Как показано на рисунке, жёсткий однородный стержень длиной $l$ и массой $m$ свободно вращается вокруг горизонтальной оси $O$, к которой он прикреплен одним концом. Положение стержня в плоскости, перпендикулярной оси вращения, описывается углом $\theta\in(-\pi,\pi)$ между стержнем и направлением вертикально вниз. Угол $\theta$ отсчитывается против часовой стрелки. Ускорение свободного падения равно $g$. Сопротивлением воздуха при решении задачи пренебрегите.Ось вращения $O$ колеблется по вертикали с малой амплитудой $A\ll l$ и большой частотой $\omega\gg\sqrt{\cfrac {g}{l}}$ по закону:\[z(t)=A\cos\omega t.\]Рассмотрим движение стержня в неинерциальной системе отсчёта, связанной с осью $O$.
Запишите уравнение динамики для зависимости угла $\theta(t)$ от времени. Зависимость угла $\theta(t)$ от времени может быть приближённо записана как сумма $\varphi(t)$ и $\delta(t)$, где $\varphi(t)$ представляет собой медленно меняющуюся усреднённую компоненту этой зависимости, а $\delta(t)$ представляет собой гармонические колебания с частотой $\omega$. $\varphi(t)$ меняется достаточно медленно, чтобы его можно было считать примерно постоянным на масштабах времени порядка периода $\delta(t)$. Влияние высокочастотной компоненты на движение стержня можно исследовать, усредняя уравнение динамики по периоду.
Выведите уравнение, которому удовлетворяет $\varphi(t)$. Уравнение, полученное в предыдущем пункте, можно интерпретировать как уравнение движения стержня в эффективном внешнем потенциале $V_{\mathrm{eff}}(\varphi)$.
Считая, что $V_{\mathrm{eff}}(\varphi=0)=0$, получите выражение для $V_{\mathrm{eff}}(\varphi)$.
Определите положения равновесия $\varphi_0$ стержня в поле $V_{\mathrm{eff}}(\varphi)$. Исследуйте эти положения равновесия на устойчивость. Найдите частоту малых колебаний относительно устойчивых положений равновесия. Рассмотрите все возможные случаи. Пусть в начальный момент времени стержень направлен вертикальной вниз ($\theta(t=0)=0$) и движется с угловой скоростью $\dot{\varphi}(t=0)=\omega_0 > 0$. Чтобы стержень мог сделать полный оборот, его угловая скорость должна быть больше некоторого критического значения $\omega_c$.
Найдите $\omega_c$ и максимальный угол $\varphi_{\max}$, на который может подняться стержень в случае $\omega_0 < \omega_c$. Рассмотрите все возможные случаи.
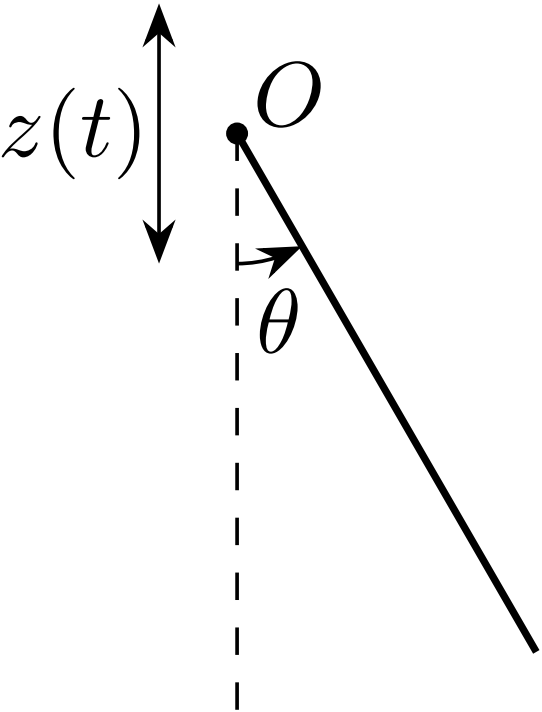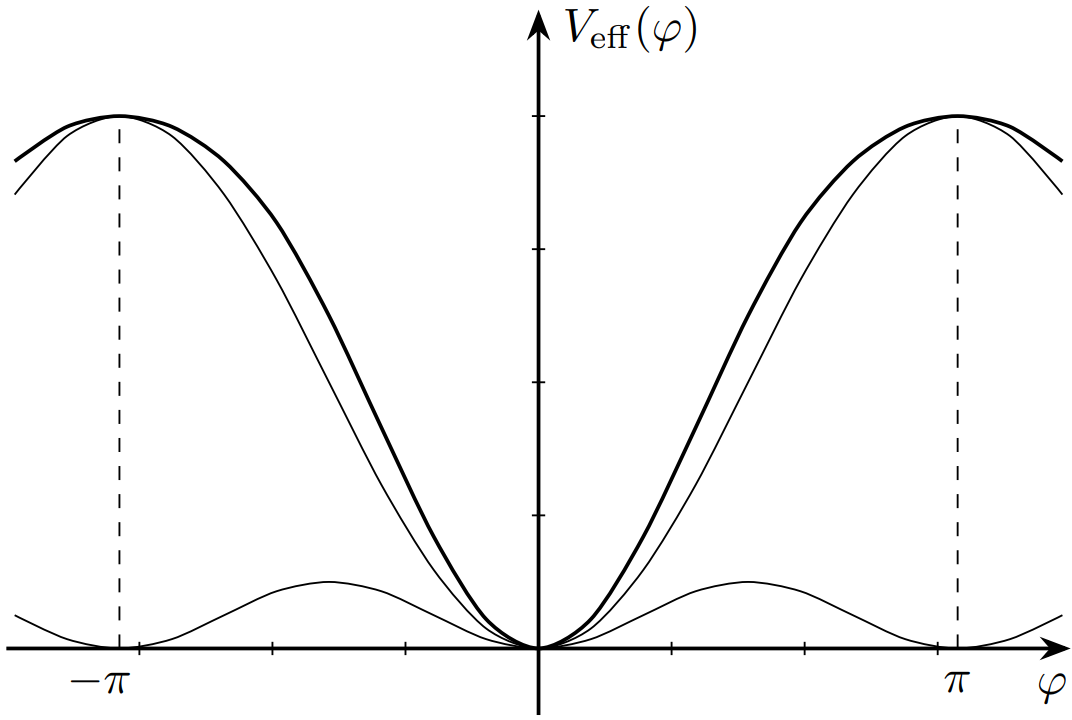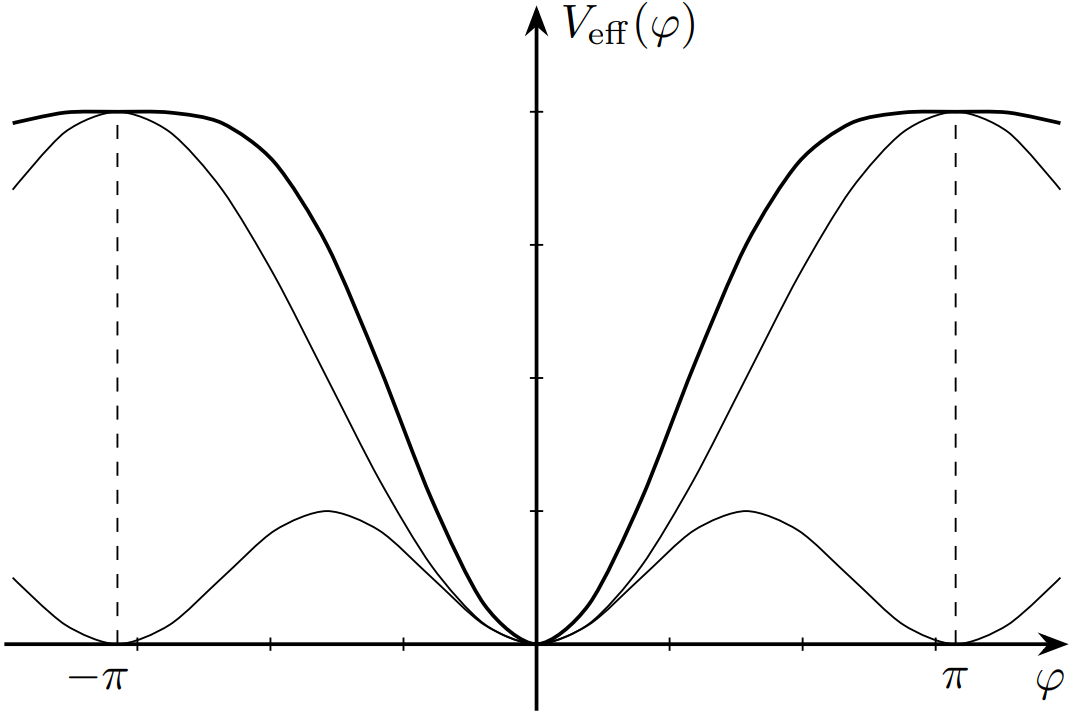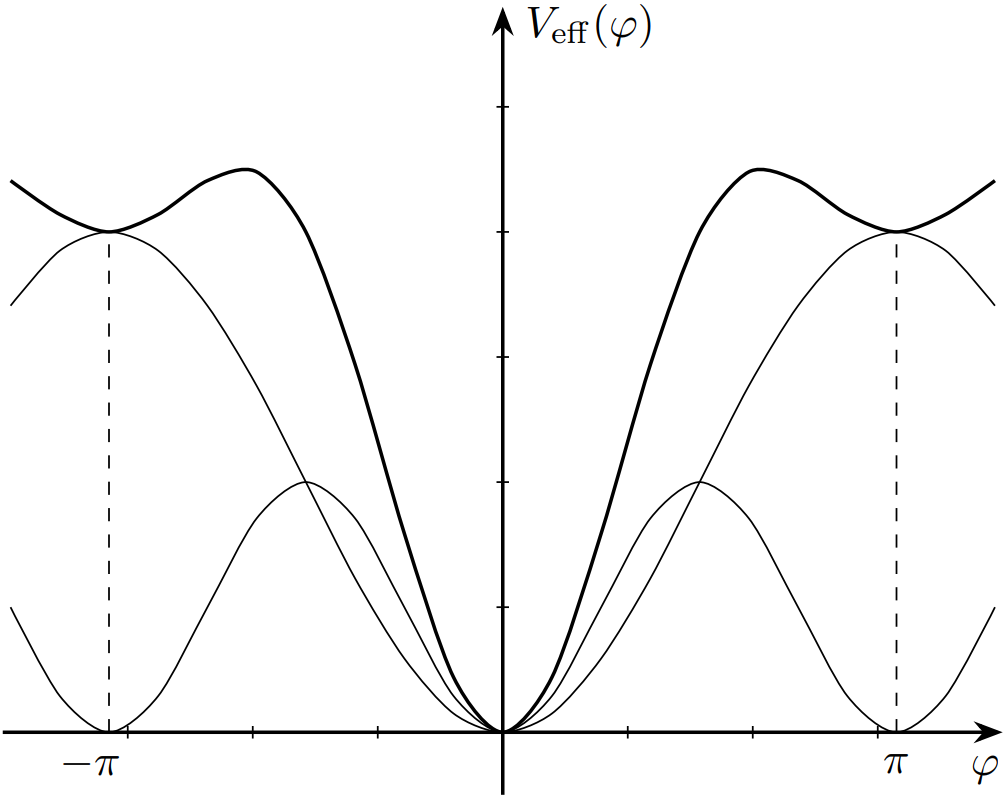
Запишите уравнение динамики для зависимости угла $\theta(t)$ от времени.
Решение: В системе отсчёта, связанной с осью $O$, на стержень действует сила инерции:\[F_{\mathrm{in}}=-m\ddot{z}=m\omega^2A\cos\omega t.\]Уравнение моментов, действующих на стержень:\[-(mg-F_{\mathrm{in}})\frac{l}{2}\sin\theta=\frac{1}{3}ml^2\ddot{\theta}\implies\]
Ответ: \[\frac{1}{3}ml^2\ddot{\theta}=-(mg-m\omega^2A\cos\omega t)\frac{l}{2}\sin\theta\]

Выведите уравнение, которому удовлетворяет $\varphi(t)$.
Решение: Представим $\theta=\varphi+\delta$. Поскольку $\delta\ll1$, можно разложить $\sin\theta$ в ряд Тейлора:\[-\Bigl(m g-m\omega^{2}A\cos\omega t\Bigr)\frac{l}{2}(\sin\varphi+\cos\varphi\cdot\delta)=\frac{1}{3}m l^{2}(\ddot{\varphi}+\ddot{\delta})\implies\\-mg\frac{l}{2}\sin\varphi-mg\frac{l}{2}\cos\varphi\cdot\delta+m\omega^2A\cos\omega t\cdot\frac{l}{2}\sin\varphi+m\omega^2A\cos\omega t\cdot\frac{l}{2}\cos\varphi\cdot\delta=\frac{1}{3}ml^2\left(\ddot{\varphi}+\ddot{\delta}\right).\]Усредним полученное уравнение по периоду $\delta$:\[-mg\frac{l}{2}\sin\varphi-mg\frac{l}{2}\cos\varphi\cdot\langle\delta\rangle+m\omega^2A\langle\cos\omega t\rangle\cdot\frac{l}{2}\sin\varphi+m\omega^2A\frac{l}{2}\cos\varphi\cdot\langle\delta\cdot\cos\omega t\rangle=\frac{1}{3}ml^2\left(\ddot{\varphi}+\left\langle\ddot{\delta}\right\rangle\right).\]Поскольку $\langle\delta\rangle=0$, $\langle\cos\omega t\rangle=0$ и $\left\langle\ddot{\delta}\right\rangle=0$:\[-mg\frac{l}{2}\sin\varphi+m\omega^2A\frac{l}{2}\cos\varphi\cdot\langle\delta\cdot\cos\omega t\rangle=\frac{1}{2}ml^2\ddot{\varphi}.\]Чтобы найти $\langle\delta\cdot\cos\omega t\rangle$, помножим исходное уравнение на $\cos\omega t$ и усредним по времени:\[-mg\frac{l}{2}\sin\varphi\cos\omega t-mg\frac{l}{2}\cos\varphi\cdot\delta\cdot\cos\omega t+m\omega^2A\cos^2\omega t\cdot\frac{l}{2}\sin\varphi+m\omega^2A\cos^2\omega t\cdot\frac{l}{2}\cos\varphi\cdot\delta=\frac{1}{3}ml^2\left(\ddot{\varphi}\cos\omega t+\ddot{\delta}\cos\omega t\right).\]Учитывая, что $\ddot{\delta}=-\omega^2\delta$, $\left\langle\cos^2\omega t\right\rangle=\frac{1}{2}$ и $\left\langle\delta\cdot\cos^2\omega t\right\rangle=0$:\[-mg\frac{l}{2}\cos\varphi\cdot\langle\delta\cdot\cos\omega t\rangle+m\omega^2A\frac{l}{2}\sin\varphi\cdot\frac{1}{2}=-\frac{1}{2}ml^2\omega^2\cdot\langle\delta\cdot\cos\omega t\rangle\\\implies \langle\delta\cdot\cos\omega t\rangle=\frac{-\frac{3}{4}A\omega^2\sin\varphi}{l\omega^2-\frac{3}{2}g\cos\varphi}\approx-\frac{3}{4}\frac{A}{l}\sin\varphi\implies\]
Ответ: \[-mg\frac{l}{2}\sin\varphi-\frac{3}{8}m\omega^2A^2\sin\varphi\cos\varphi=\frac{1}{3}ml^2\ddot{\varphi}\]

Считая, что $V_{\mathrm{eff}}(\varphi=0)=0$, получите выражение для $V_{\mathrm{eff}}(\varphi)$.
Решение: Эффективный момент силы, действующий на стержень:\[M(\varphi)=-mg\frac{l}{2}\sin\varphi-\frac{3}{8}m\omega^2A^2\sin\varphi\cos\varphi\equiv-\frac{\mathrm dV_{\mathrm{eff}}(\varphi)}{\mathrm d\varphi}.\]Проинтегрируем $V_{\mathrm{eff}}(\varphi)\equiv\int\limits_{\varphi}^0M(\xi)~\mathrm d\xi$ и получим:
Ответ: \[V_{\mathrm{eff}}(\varphi)=\frac{1}{2}mgl(1-\cos\varphi)+\frac{3}{16}m\omega^2A^2(1-\cos^2\varphi)\]

Определите положения равновесия $\varphi_0$ стержня в поле $V_{\mathrm{eff}}(\varphi)$. Исследуйте эти положения равновесия на устойчивость. Найдите частоту малых колебаний относительно устойчивых положений равновесия. Рассмотрите все возможные случаи.
Решение: Условие равновесия:\[M(\varphi_0)=\left(\frac{1}{2}mgl+\frac{3}{8}m\omega^2A^2\cos\varphi_0\right)\sin\varphi_0=0\implies\sin\varphi_0=0\implies \] Если $\omega^2 > \frac{4gl}{3A^2}$, существуют положения равновесия\[\cos\varphi_0=-\frac{4gl}{3\omega^2A^2}\implies\]    Частота малых колебаний стержня около положения равновесия\[f=\frac{1}{2\pi}\sqrt{\frac{V''_{\mathrm{eff}}(\varphi_0)}{ml^2/3}}\implies\]
Ответ: \[\varphi_0=0,\pm\pi\]  Если $\omega^2 > \frac{4gl}{3A^2}$, существуют положения равновесия\[\cos\varphi_0=-\frac{4gl}{3\omega^2A^2}\implies\]
Ответ: \[\varphi_0=\pm\pi\mp\arccos\frac{4gl}{3\omega^2A^2}\]  В зависимости от знака сравнения $\omega^2 ~?~ \frac{4gl}{3A^2}$ возможны различные случаи. Рассмотрим сначала случай $\omega^2 < \frac{4gl}{3A^2}$. Потенциал в этом случае имеет качественный вид, показанный на рисунке справа. Минимум потенциала достигается только при $\varphi=0\implies$ $\omega^2 < \frac{4gl}{3A^2}$
Ответ: \[\varphi_0=\begin{cases}0&-&устойчивое\\\pm\pi&-&неустойчивое\end{cases}\]  Рассмотрим теперь случай $\omega^2 = \frac{4gl}{3A^2}$. Вид потенциала показан на рисунке справа. Точки $\varphi=\pm\pi$ остаются локальными максимумами $\implies$ $\omega^2 = \frac{4gl}{3A^2}$
Ответ: \[\varphi_0=\begin{cases}0&-&устойчивое\\\pm\pi&-&неустойчивое\end{cases}\]  Наконец, рассмотрим случай $\omega^2 > \frac{4gl}{3A^2}$. Вид потенциала показан на рисунке справа. В этом случае локальные минимумы потенциала будут находиться в точках $\varphi=0,\pm\pi\implies$ $\omega^2 > \frac{4gl}{3A^2}$
Ответ: \[\varphi_0=\begin{cases}0,~\pm\pi&-&устойчивое\\\pm\pi\mp\arccos\frac{4gl}{3\omega^2A^2}&-&неустойчивое\end{cases}\]  Частота малых колебаний стержня около положения равновесия\[f=\frac{1}{2\pi}\sqrt{\frac{V''_{\mathrm{eff}}(\varphi_0)}{ml^2/3}}\implies\]
Ответ: \[f=\begin{cases}\frac{1}{2\pi}\sqrt{\frac{3}{2}\left(\frac{g}{l}+\frac{3}{4}\frac{\omega^2A^2}{l^2}\right)},&\varphi_0=0\\\frac{1}{2\pi}\sqrt{\frac{3}{2}\left(\frac{3}{4}\frac{\omega^2A^2}{l^2}-\frac{g}{l}\right)},&\varphi_0=\pm\pi\end{cases}\]

Найдите $\omega_c$ и максимальный угол $\varphi_{\max}$, на который может подняться стержень в случае $\omega_0 < \omega_c$. Рассмотрите все возможные случаи.
Решение: Начальная кинетическая энергия стержня при $\omega_0=\omega_c$ должна быть равна его максимальной потенциальной энергии в процессе движения.В случае $\omega^2 \le \frac{4gl}{3A^2}$ кинетическая энергия стержня должна быть равна его потенциальной энергии в точке $\varphi=\pm\pi\implies$\[\frac{1}{2}\frac{1}{3}ml^2\omega_c^2 = V_{\mathrm{eff}}(\varphi=\pi)=mgl\implies\] В случае $\omega^2 > \frac{4gl}{3A^2}$ кинетическая энергия стержня должна быть равна его потенциальной энергии в точке $\varphi=\pm\pi\mp\arccos\frac{4gl}{3\omega^2A^2}\implies$\[\frac{1}{2}\frac{1}{3}ml^2\omega_c^2 = V_{\mathrm{eff}}\left(\varphi=\pi-\arccos\frac{4gl}{3\omega^2A^2}\right)=\frac{1}{2}mgl+\frac{3}{16}m\omega^2A^2+\frac{mg^2l^2}{3\omega^2A^2}\implies\] Максимальный угол в случае $\omega_0 < \omega_c$ определяется точкой, в которой:\[\frac{1}{2}\frac{1}{3}ml^2\omega_0^2=V_{\mathrm{eff}}(\varphi_{\max})\implies\cos^2\varphi_{\max}+\frac{8gl}{3\omega^2A^2}\cos\varphi_{\max}+\frac{8\omega_0^2l^2}{9\omega^2A^2}-\frac{8gl}{3\omega^2A^2}-1=0\\\implies\cos\varphi_{\max}=\frac{1}{2}\left[-\frac{8gl}{3\omega^2A^2}\pm\sqrt{\left(\frac{8gl}{3\omega^2A^2}\right)^2-4\left(\frac{8\omega_0^2l^2}{9\omega^2A^2}-\frac{8gl}{3\omega^2A^2}-1\right)}\right].\]Из соображений физического смысла следует выбрать знак $+$. Итого:
Ответ: \[\omega_c=\sqrt{\frac{6g}{l}}\]  В случае $\omega^2 > \frac{4gl}{3A^2}$ кинетическая энергия стержня должна быть равна его потенциальной энергии в точке $\varphi=\pm\pi\mp\arccos\frac{4gl}{3\omega^2A^2}\implies$\[\frac{1}{2}\frac{1}{3}ml^2\omega_c^2 = V_{\mathrm{eff}}\left(\varphi=\pi-\arccos\frac{4gl}{3\omega^2A^2}\right)=\frac{1}{2}mgl+\frac{3}{16}m\omega^2A^2+\frac{mg^2l^2}{3\omega^2A^2}\implies\]
Ответ: \[\omega_c=\sqrt{\frac{3g}{l}+\frac{9\omega^2A^2}{8l^2}+\frac{2g^2}{\omega^2A^2}}\]  Максимальный угол в случае $\omega_0 < \omega_c$ определяется точкой, в которой:\[\frac{1}{2}\frac{1}{3}ml^2\omega_0^2=V_{\mathrm{eff}}(\varphi_{\max})\implies\cos^2\varphi_{\max}+\frac{8gl}{3\omega^2A^2}\cos\varphi_{\max}+\frac{8\omega_0^2l^2}{9\omega^2A^2}-\frac{8gl}{3\omega^2A^2}-1=0\\\implies\cos\varphi_{\max}=\frac{1}{2}\left[-\frac{8gl}{3\omega^2A^2}\pm\sqrt{\left(\frac{8gl}{3\omega^2A^2}\right)^2-4\left(\frac{8\omega_0^2l^2}{9\omega^2A^2}-\frac{8gl}{3\omega^2A^2}-1\right)}\right].\]Из соображений физического смысла следует выбрать знак $+$. Итого:
Ответ: \[\varphi_{\max}=\arccos\left\{\frac{1}{2}\left[-\frac{8gl}{3\omega^2A^2}\pm\sqrt{\left(\frac{8gl}{3\omega^2A^2}\right)^2-4\left(\frac{8\omega_0^2l^2}{9\omega^2A^2}-\frac{8gl}{3\omega^2A^2}-1\right)}\right]\right\}\]
Темы:
T, Механика, Динамика, Потенциал, Колебания, Китайские, Устойчивость равновесия